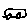
Label: car